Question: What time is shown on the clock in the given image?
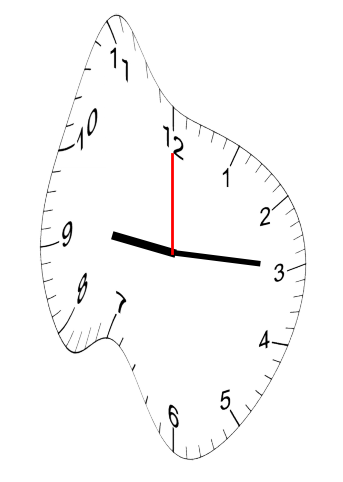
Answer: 09:15:00